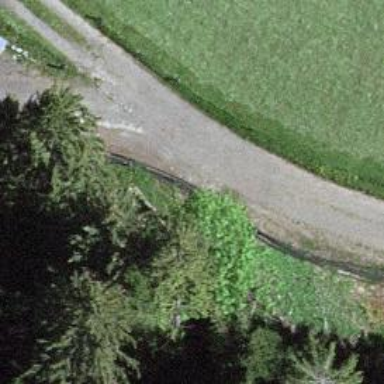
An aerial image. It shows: Well-maintained track road of grade 1.